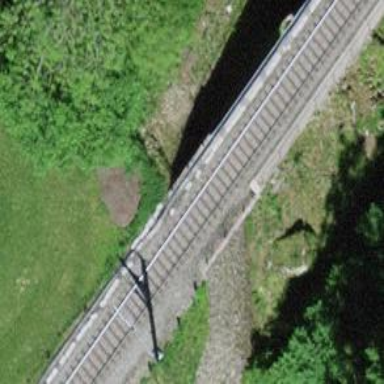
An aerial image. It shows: Single-track railway with electrified contact lines.